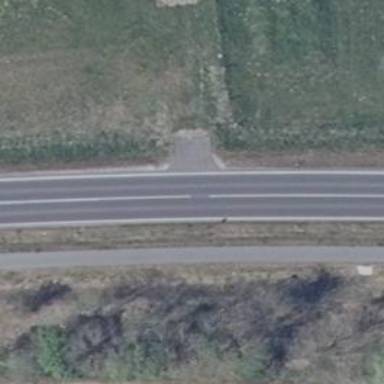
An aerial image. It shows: Asphalt road classified as primary highway.